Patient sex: M
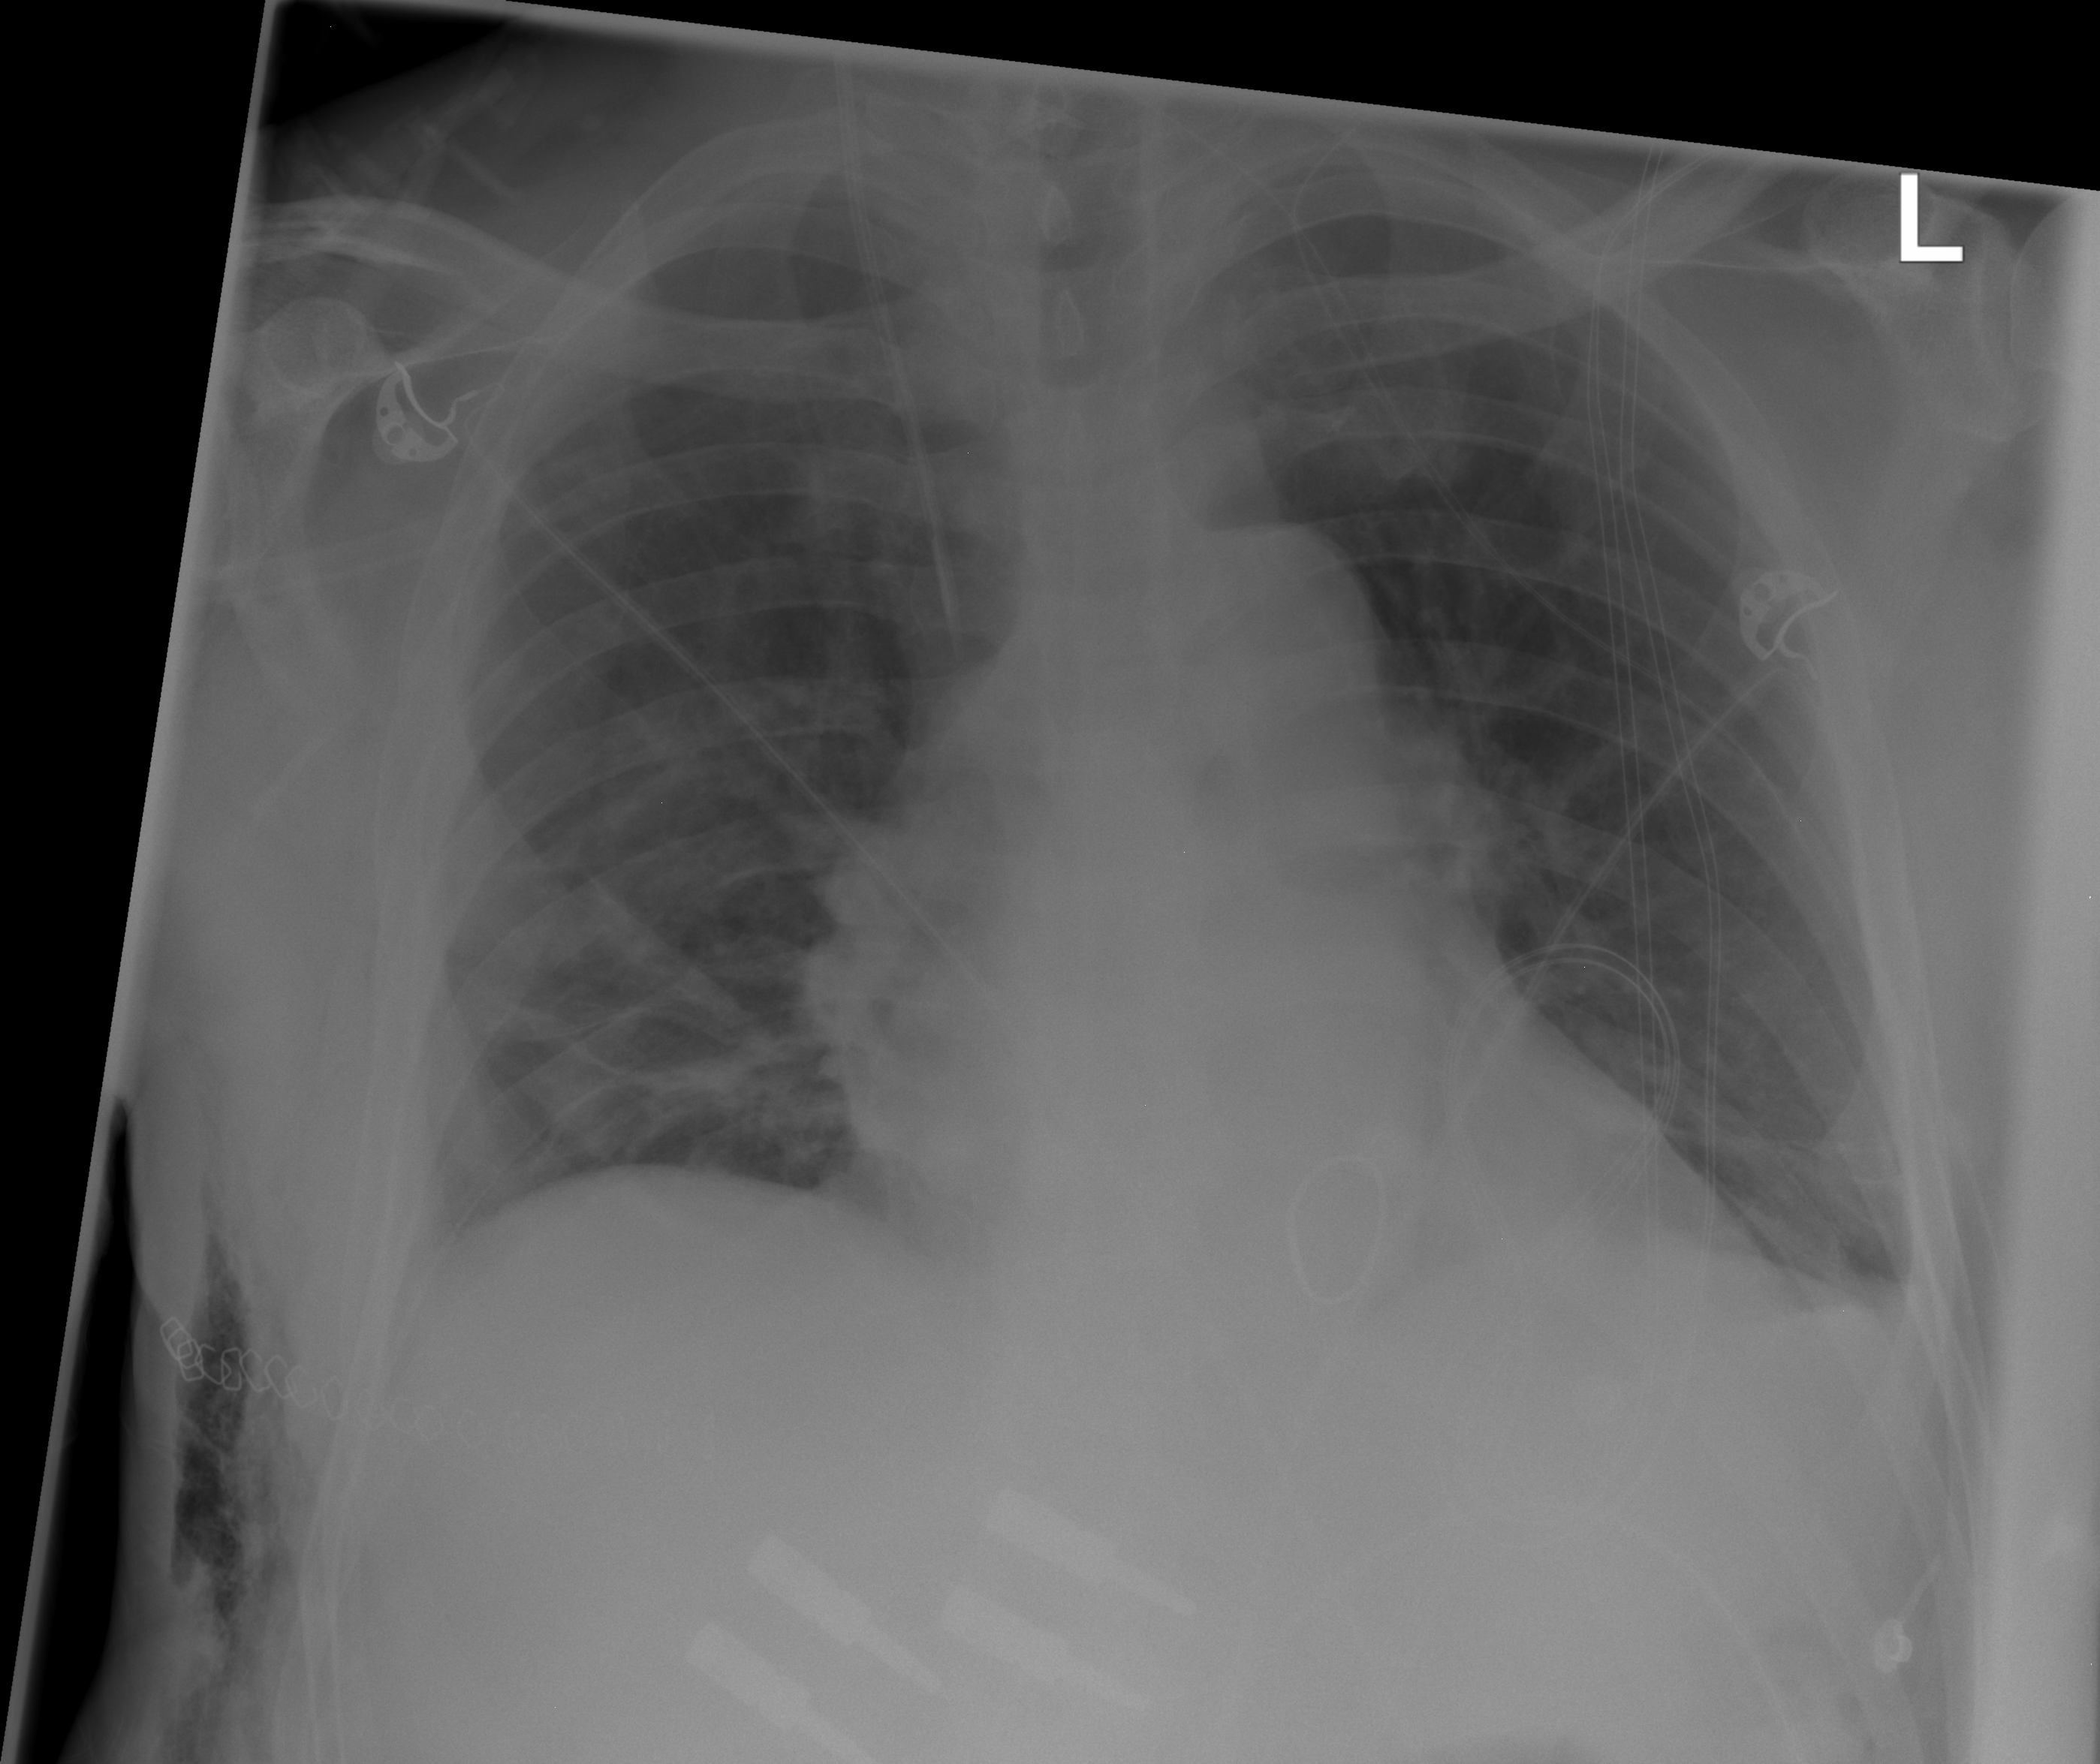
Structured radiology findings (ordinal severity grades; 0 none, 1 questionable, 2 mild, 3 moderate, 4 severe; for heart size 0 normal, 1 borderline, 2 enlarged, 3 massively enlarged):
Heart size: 2
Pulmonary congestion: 2
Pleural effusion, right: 1
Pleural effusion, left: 1
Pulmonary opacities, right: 0
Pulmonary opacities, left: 0
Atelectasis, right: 2
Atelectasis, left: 2